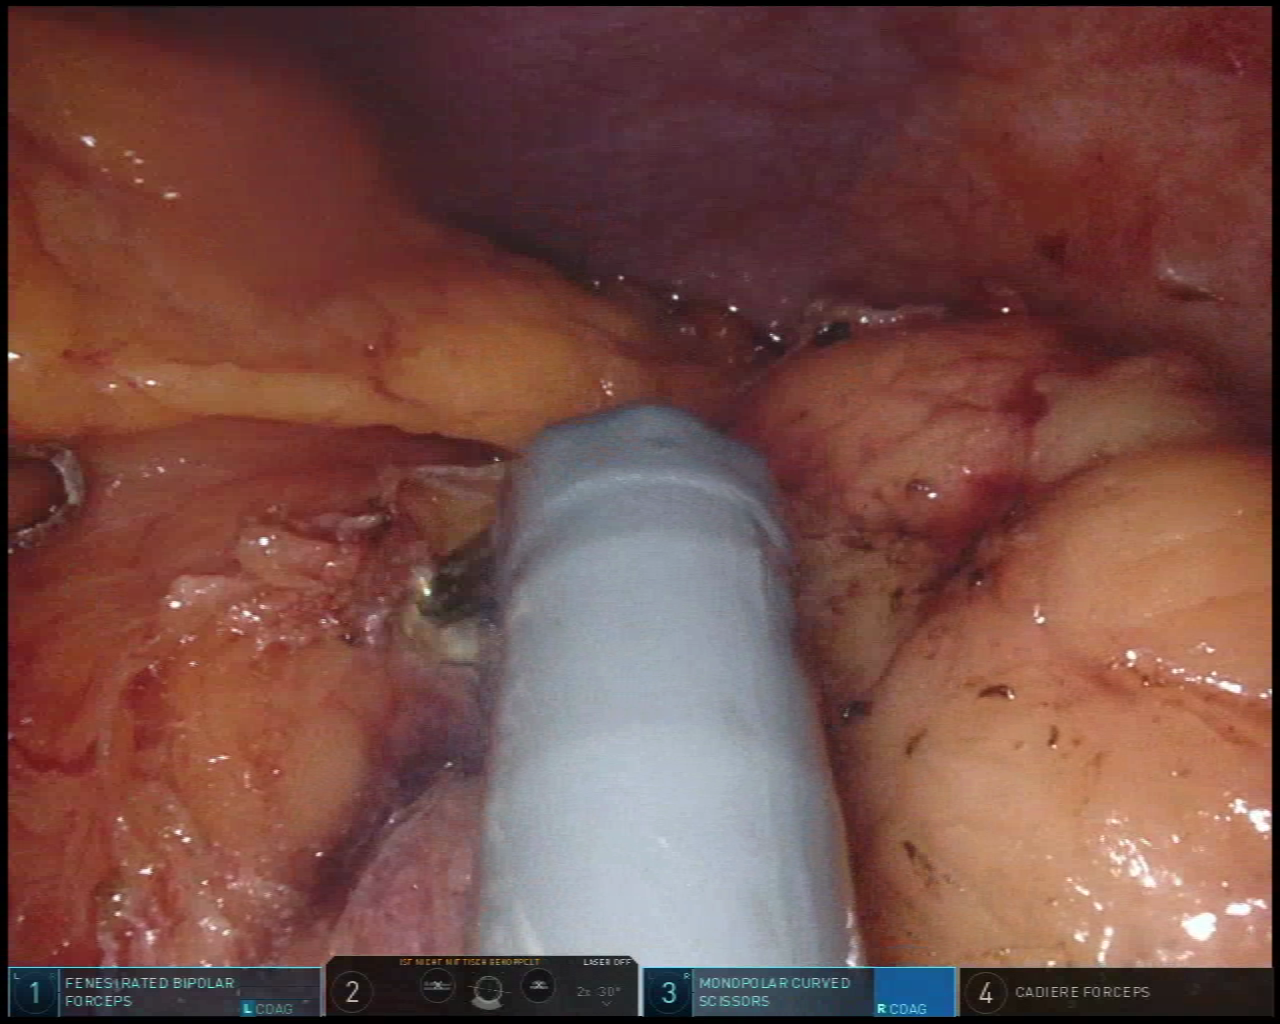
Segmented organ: abdominal_wall
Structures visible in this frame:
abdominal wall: yes
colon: yes
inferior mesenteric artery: no
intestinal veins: no
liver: no
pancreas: no
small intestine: no
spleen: no
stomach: no
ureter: no
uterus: no
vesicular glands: no